Field crop: tomato
Growth stage: 2
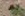
Species: solanum